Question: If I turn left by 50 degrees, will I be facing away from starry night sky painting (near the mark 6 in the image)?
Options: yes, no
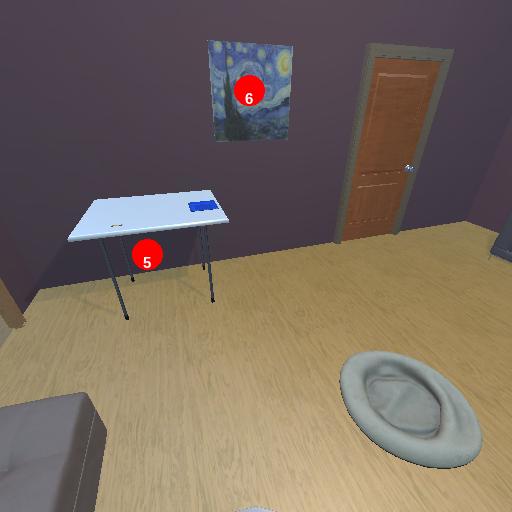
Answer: yes